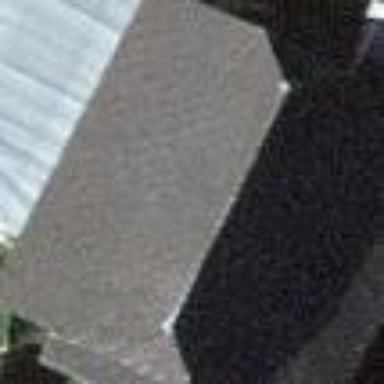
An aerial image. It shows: Rural barn.